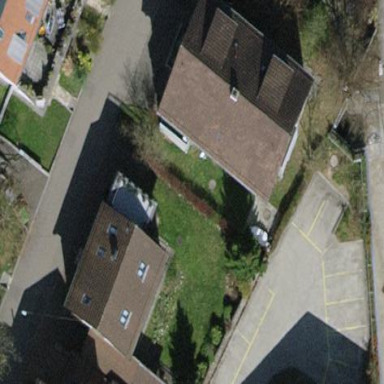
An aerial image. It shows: Building with tiled roof.